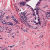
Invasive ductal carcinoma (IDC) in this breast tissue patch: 0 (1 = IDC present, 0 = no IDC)